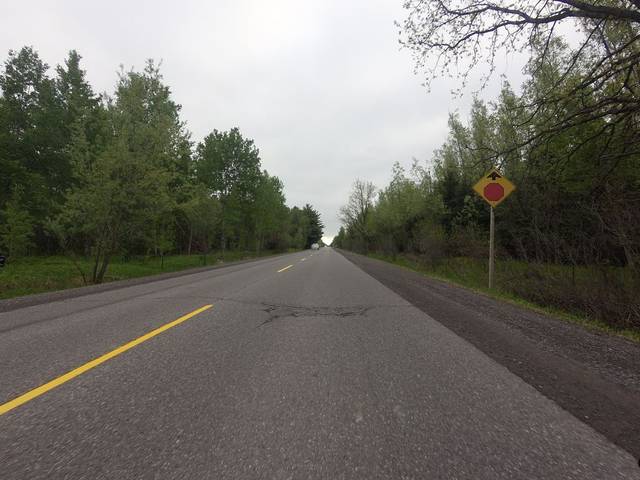
Region: Canada
Coordinates: 45.359, -75.538